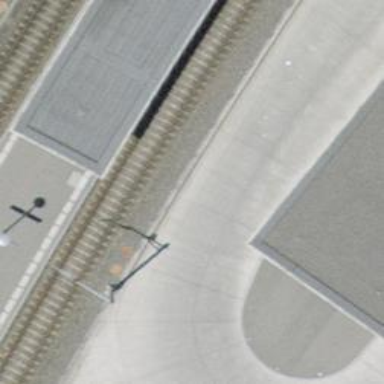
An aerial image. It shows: Single-track railway siding with electrified contact lines.